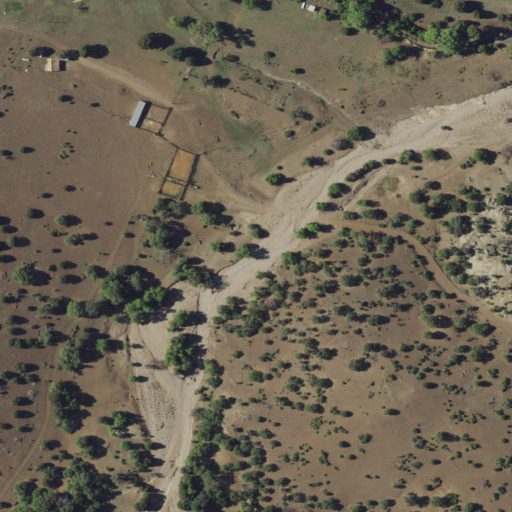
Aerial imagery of valley in New Mexico named Alexander Canyon containing shrub and evergreen forest